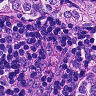
Metastatic tissue present: yes